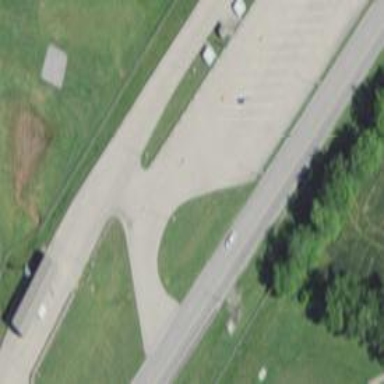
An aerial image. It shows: Service road.